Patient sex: M
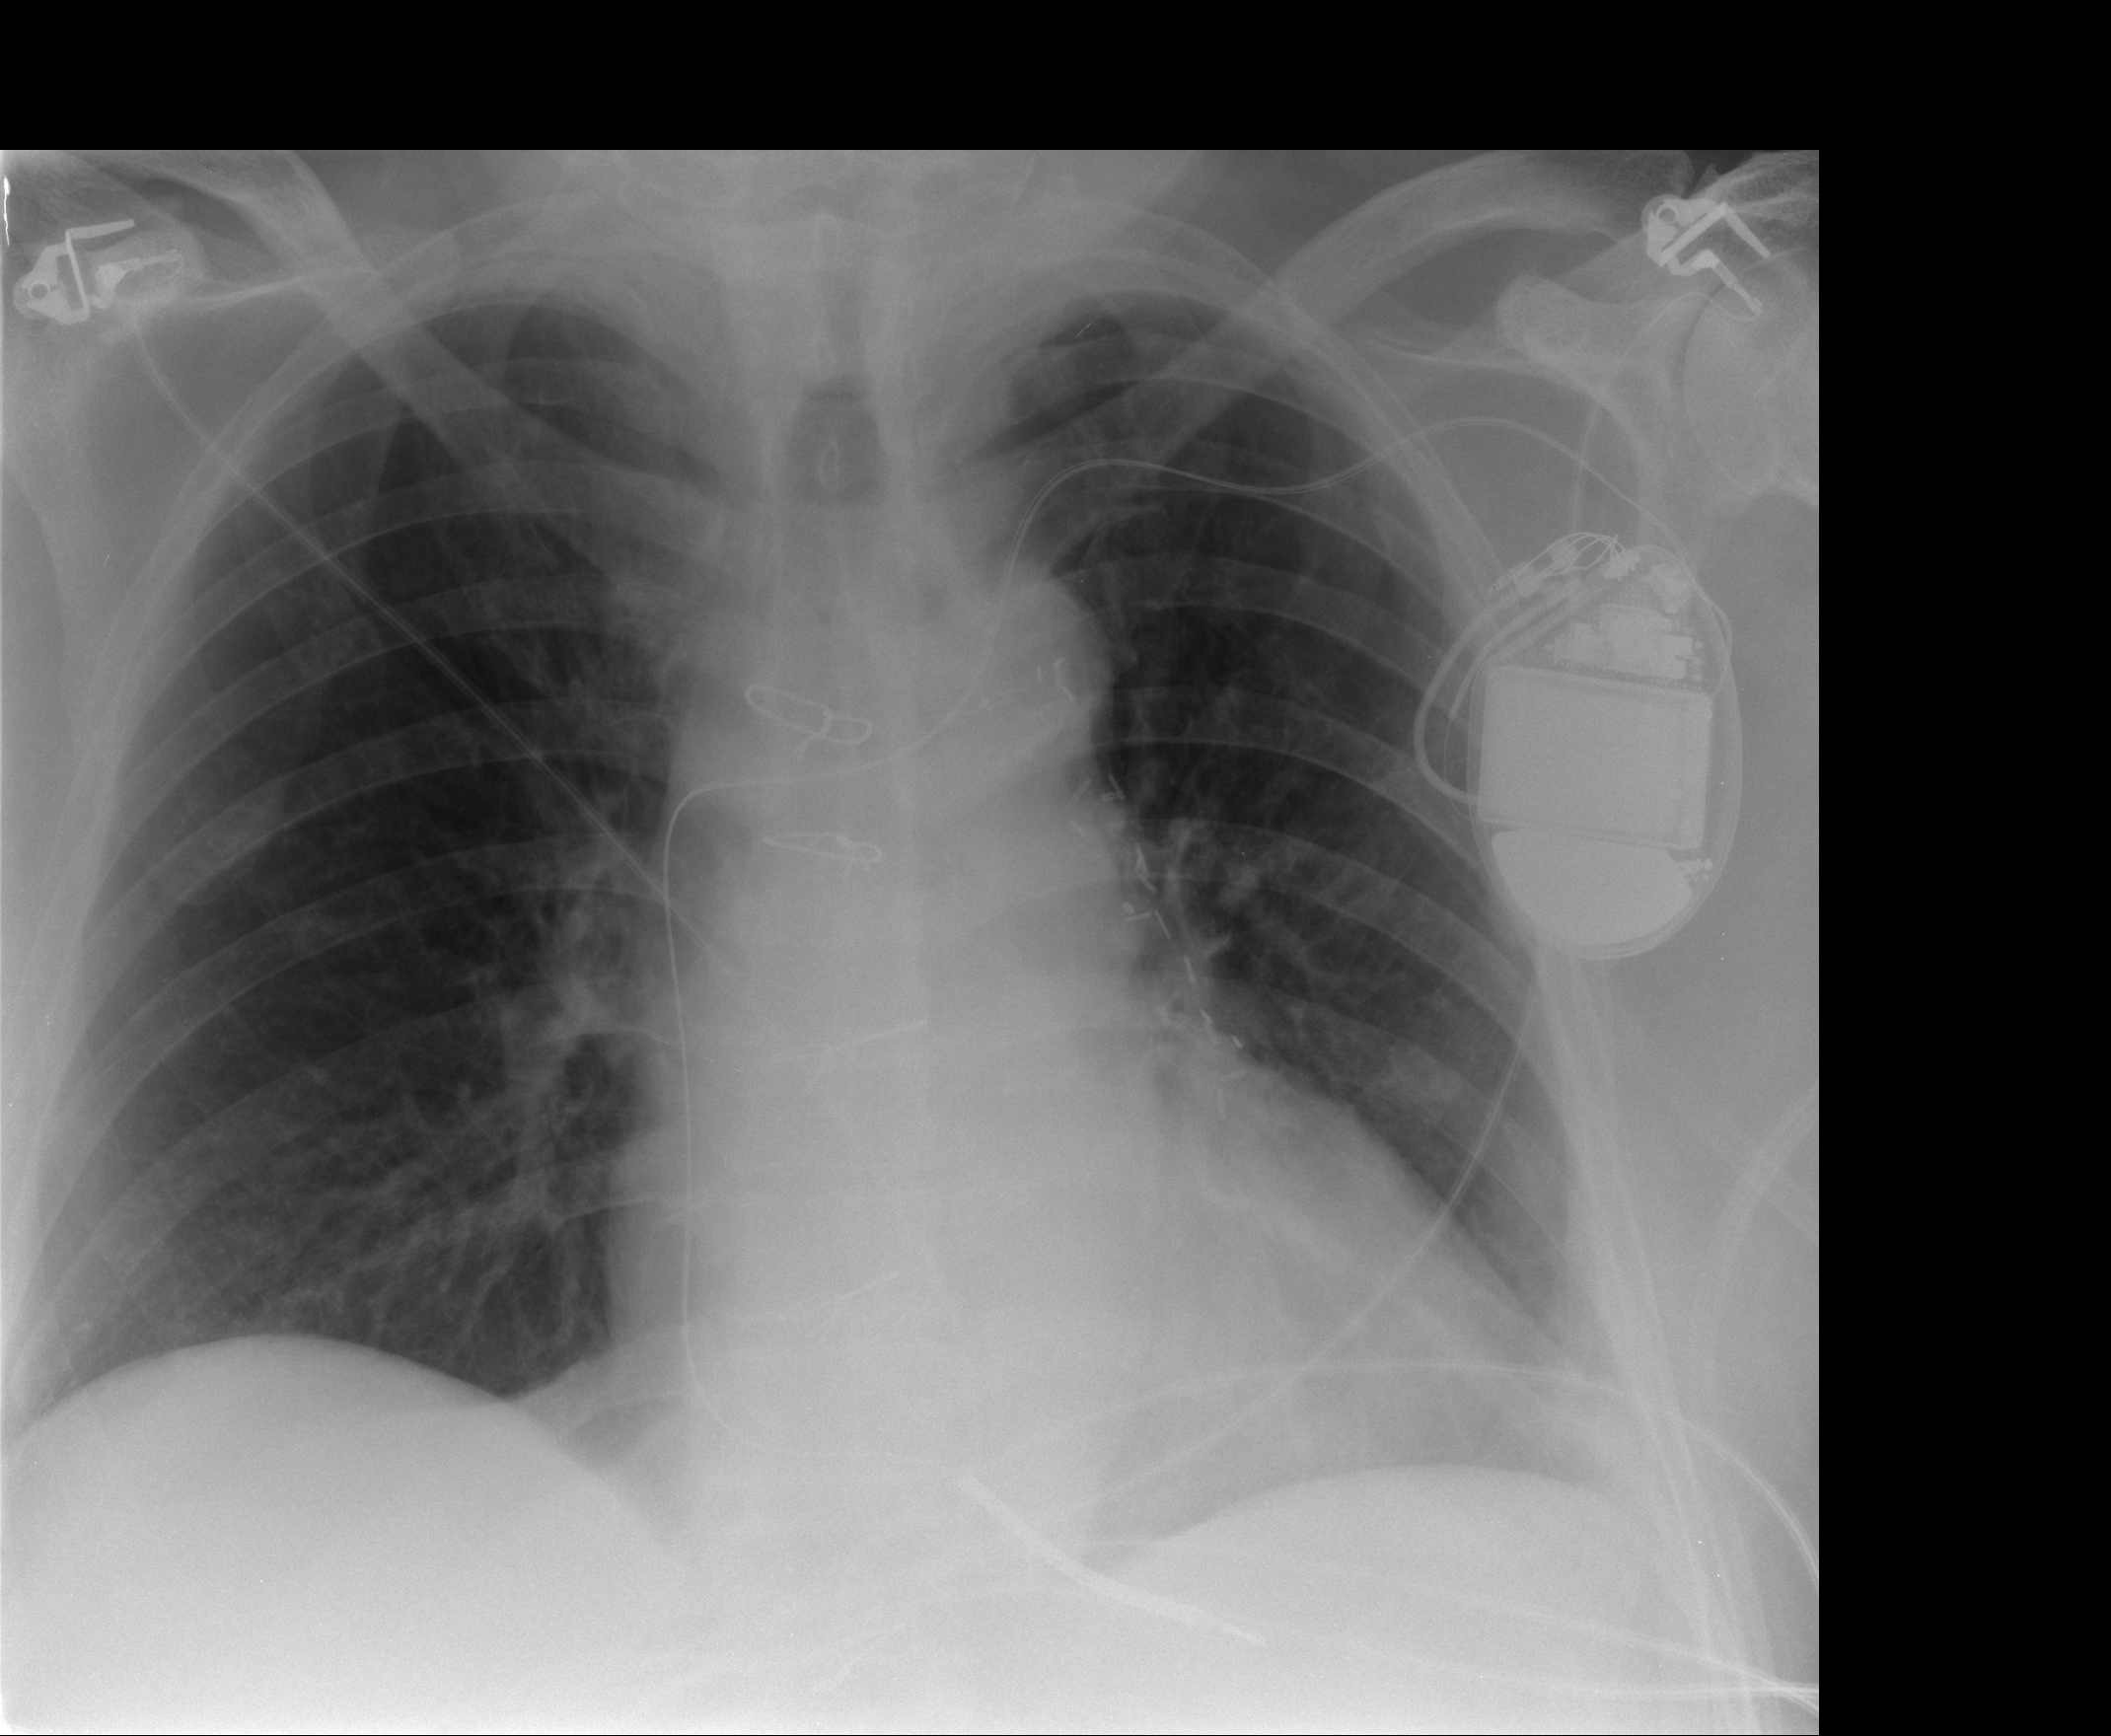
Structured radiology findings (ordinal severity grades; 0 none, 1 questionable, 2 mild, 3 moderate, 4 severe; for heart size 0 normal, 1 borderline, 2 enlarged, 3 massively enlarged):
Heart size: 2
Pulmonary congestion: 0
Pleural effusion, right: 0
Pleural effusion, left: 1
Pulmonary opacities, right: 0
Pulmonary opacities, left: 0
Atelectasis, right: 0
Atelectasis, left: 2